Field crop: tomato
Growth stage: 1
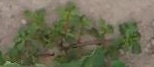
Species: portulaca